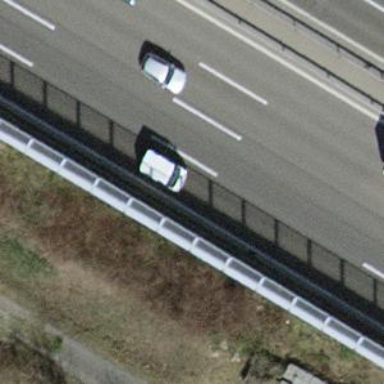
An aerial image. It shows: Asphalt motorway.